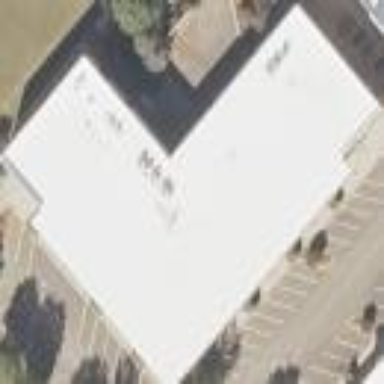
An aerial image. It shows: Retail building.